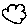
Label: cloud